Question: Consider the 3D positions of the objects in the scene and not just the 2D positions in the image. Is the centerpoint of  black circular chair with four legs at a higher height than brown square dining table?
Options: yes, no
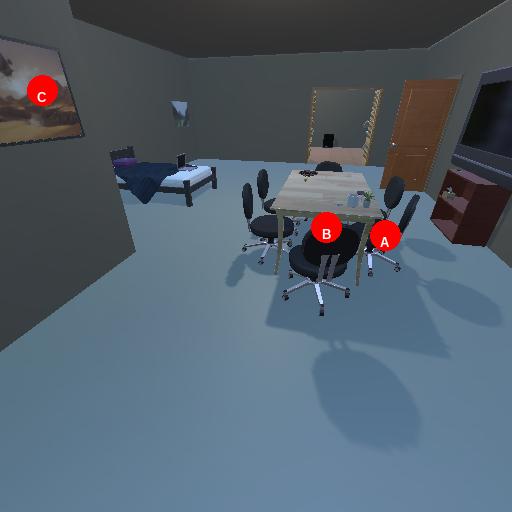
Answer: yes